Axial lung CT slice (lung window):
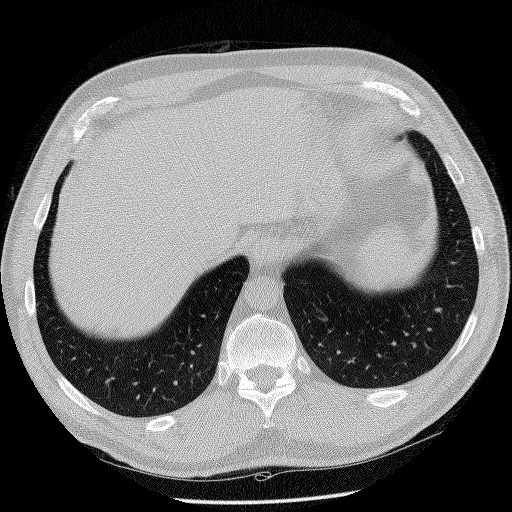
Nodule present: no